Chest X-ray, PA view. Patient: 38 years old, sex F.
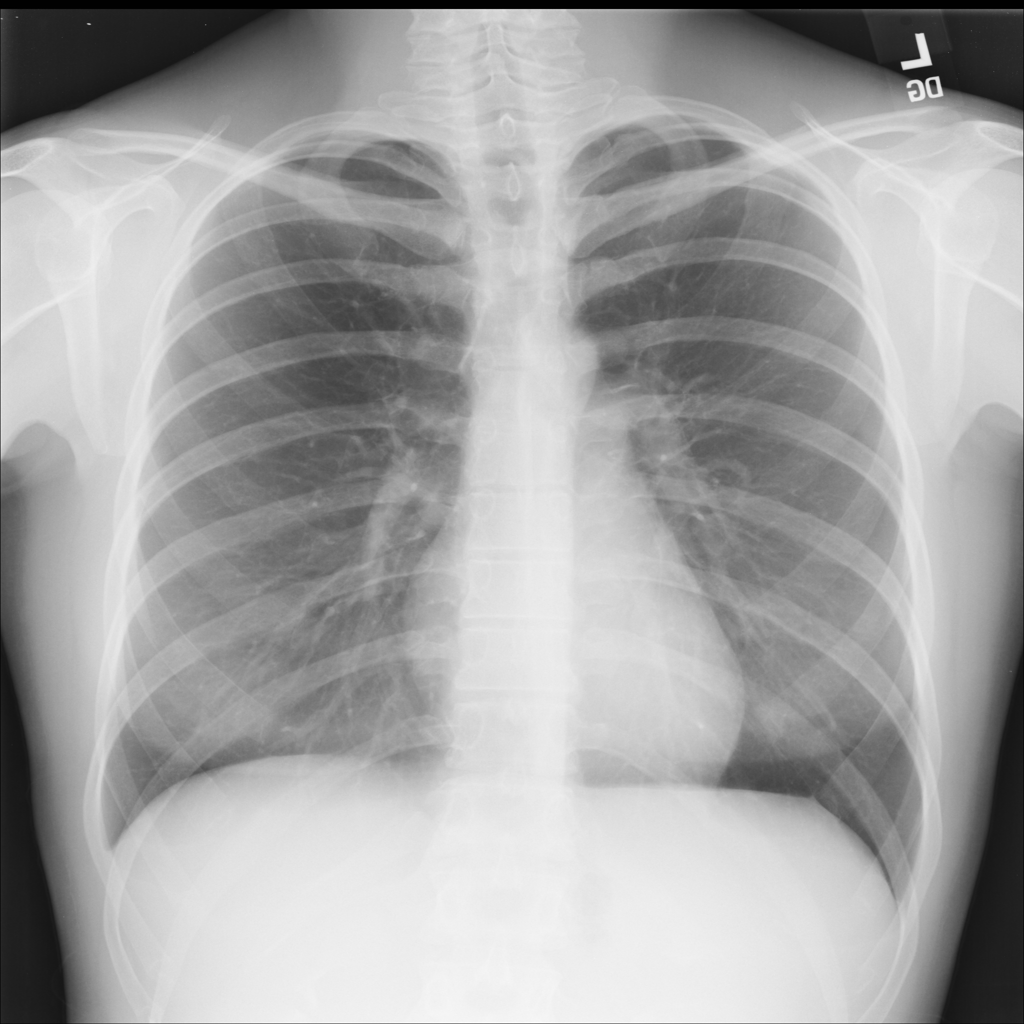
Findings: No Finding